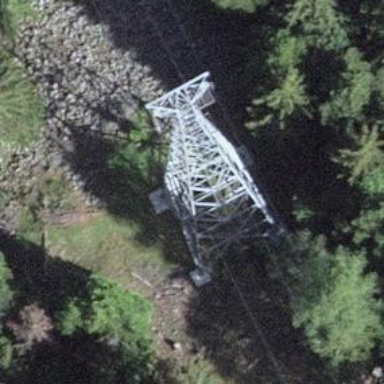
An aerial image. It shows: Pylon for aerialway.